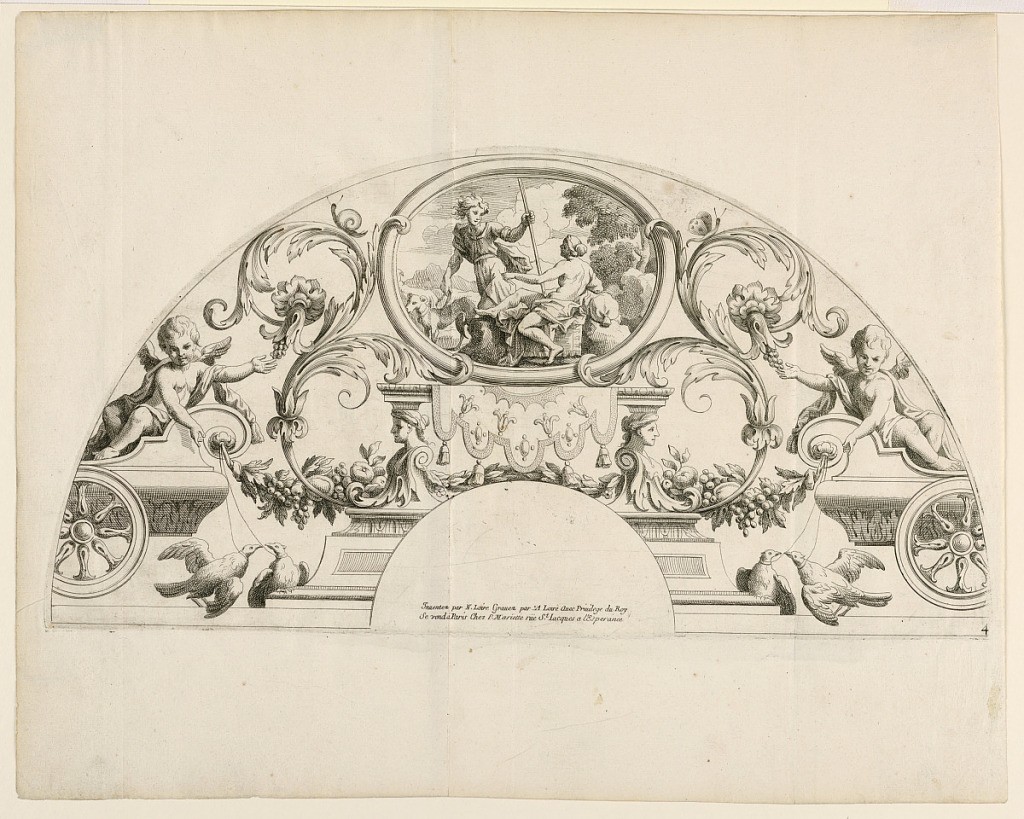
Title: Fan leaves, Third and fourth plates of the set, "Divers Desseins de grands Eventails, Encrans, et autres Ornamens, inventés et gravés par Nicolas Loire"
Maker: Alexis Loir, French, 1640 - 1713
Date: ca. 1670
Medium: Etching, engraving on laid paper
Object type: Print
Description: Ovoidal medallion showing Actaeon leaving Diana upon a pedestal. Laterally shown are putti in the backs of carriages to which pairs of doves are fastened.